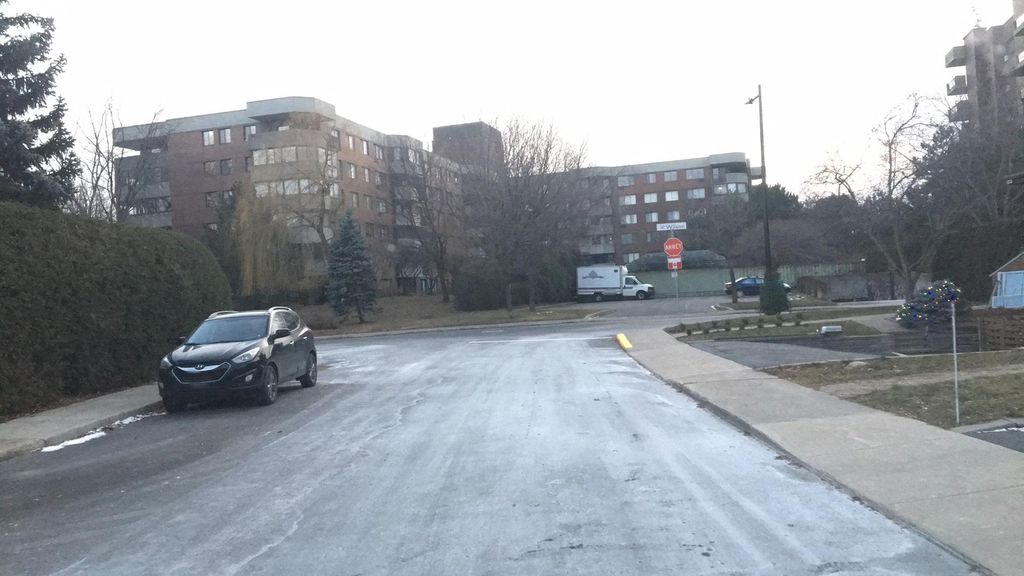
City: montreal